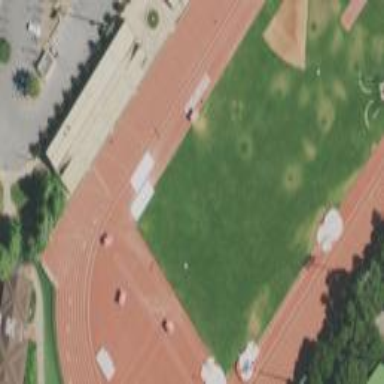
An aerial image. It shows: Athletics stadium used for leisure sports.